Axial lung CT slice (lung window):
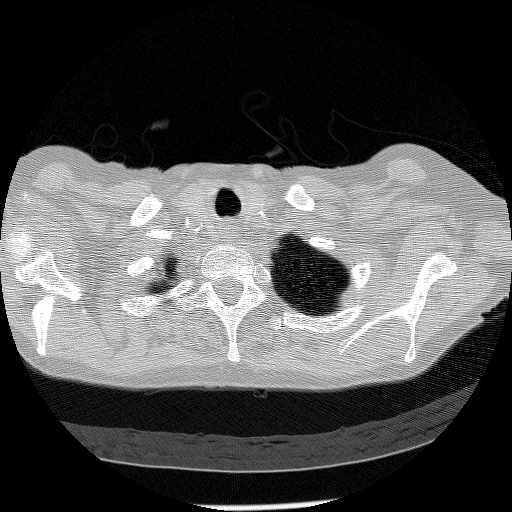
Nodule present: no